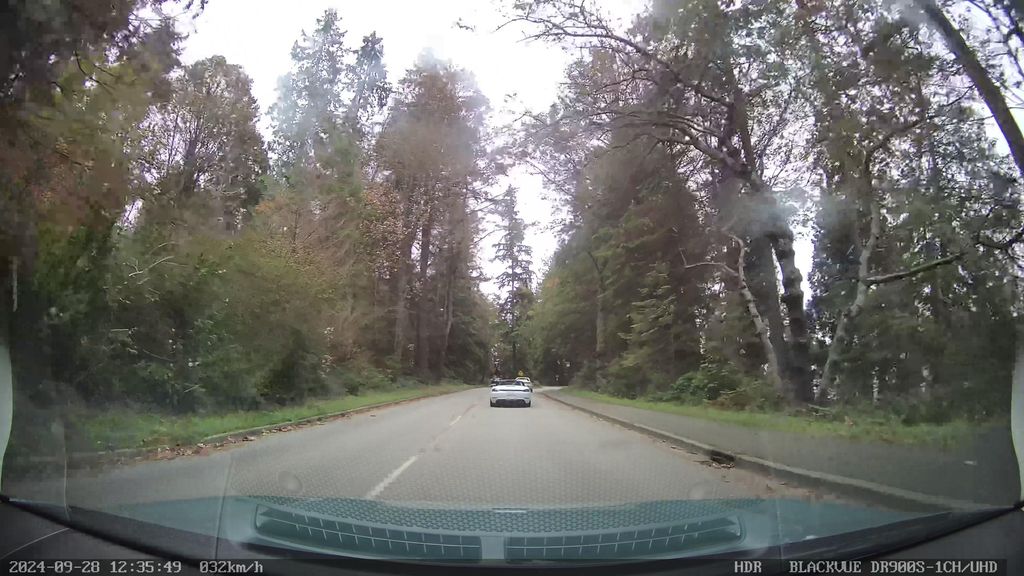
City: vancouver